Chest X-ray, PA view. Patient: 15 years old, sex F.
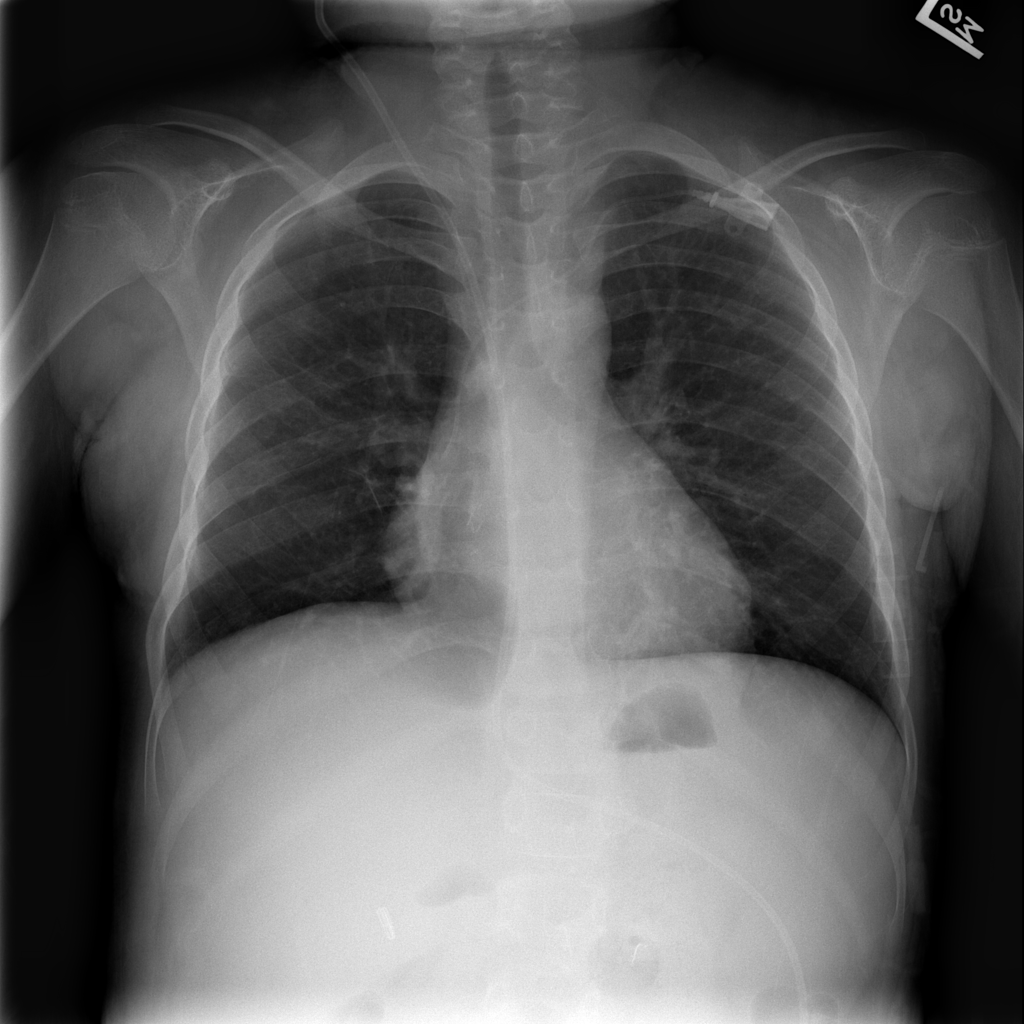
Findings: No Finding